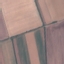
Land use / land cover class: AnnualCrop